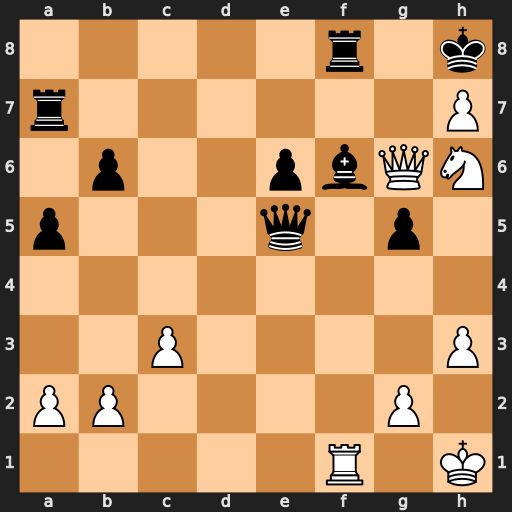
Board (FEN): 5r1k/r6P/1p2pbQN/p3q1p1/8/2P4P/PP4P1/5R1K
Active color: w
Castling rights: -
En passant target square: -
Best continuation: Qg8+ Rxg8 hxg8=Q#